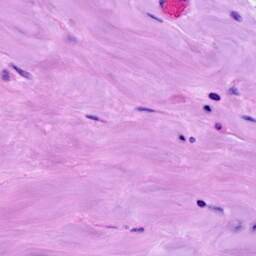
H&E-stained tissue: Breast